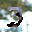
Label: 3